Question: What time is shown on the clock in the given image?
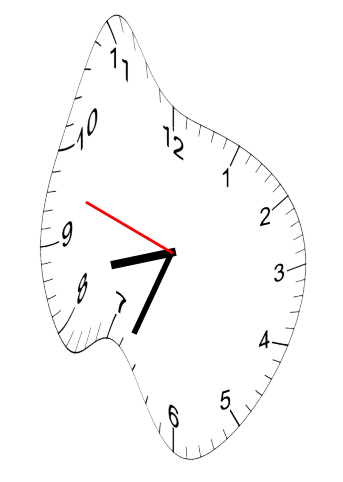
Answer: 08:33:48